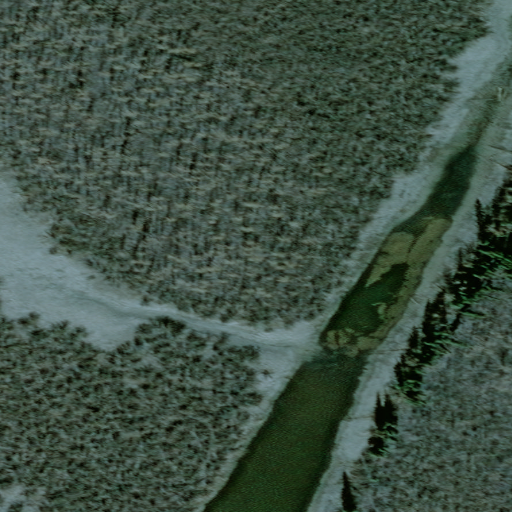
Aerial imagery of island in Alaska named Joe Devlin Island containing only unknown